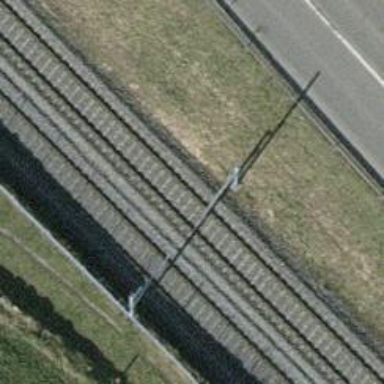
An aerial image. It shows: Single-track electrified railway with contact line.